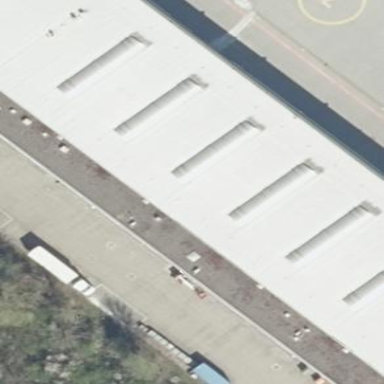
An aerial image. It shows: Building with flat gray roof.